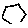
Label: hexagon